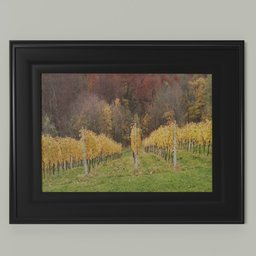
Label: decoration